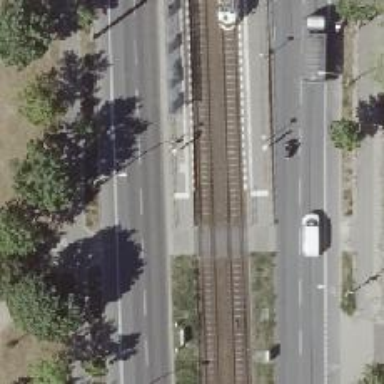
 specifically for trams. The platform has shelter."